Question: When I use keyword "Get Sheet Names" the result is "[u'sheetname']"
but I want to get only "sheetname" for next step:
'''
${datasheet} Get Sheet Names
${user} Read Cell Data By Name
${datasheet} A2
'''

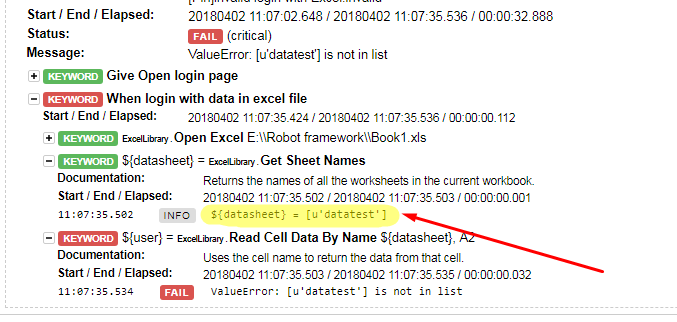
Answer: The return value of 'Get Sheet Names' is a list of strings (looking at its source and the sample in your output, it's not explicitly stated in its documentation). Thus to get a value out of it, you have to use the 'Get From List' keyword from the <URL> library:
'''
${sheet0}= Get From List ${datasheet} 0
'''
Keep in mind that a) python's lists start from 0 - e.g. index 0 is the first sheet, and b) 'Get From List' will fail if there is no element at that index.
Alternatively, without using the Collections library you can just use the extended variable syntax:
'''
${sheet0}= Set Variable ${datasheet[0]}
'''